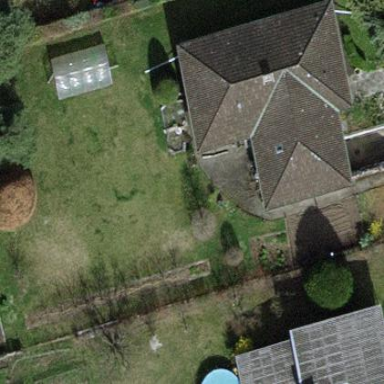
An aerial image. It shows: Garden surrounded by fence.